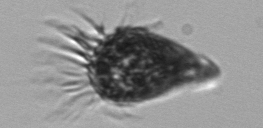
Label: Strombidium_wulffi